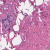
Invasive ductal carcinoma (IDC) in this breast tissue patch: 0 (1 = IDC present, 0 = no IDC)